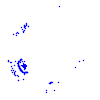
Particle: kaon